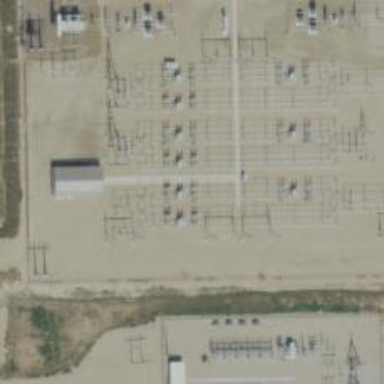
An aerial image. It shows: Switch used for power control.